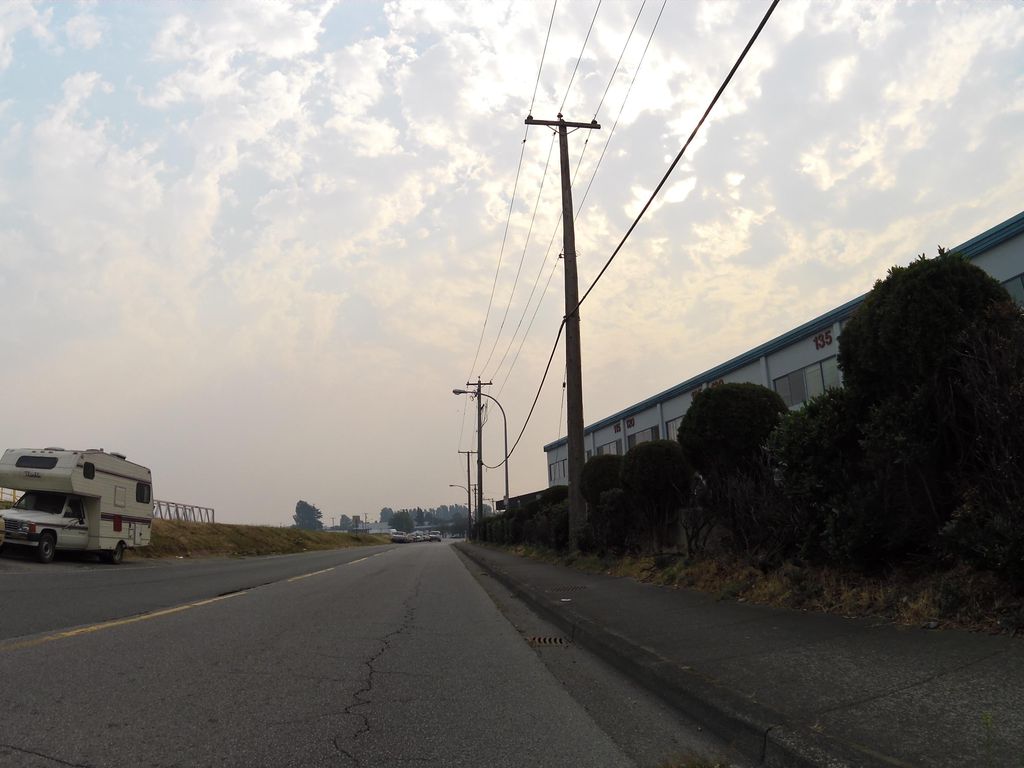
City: vancouver